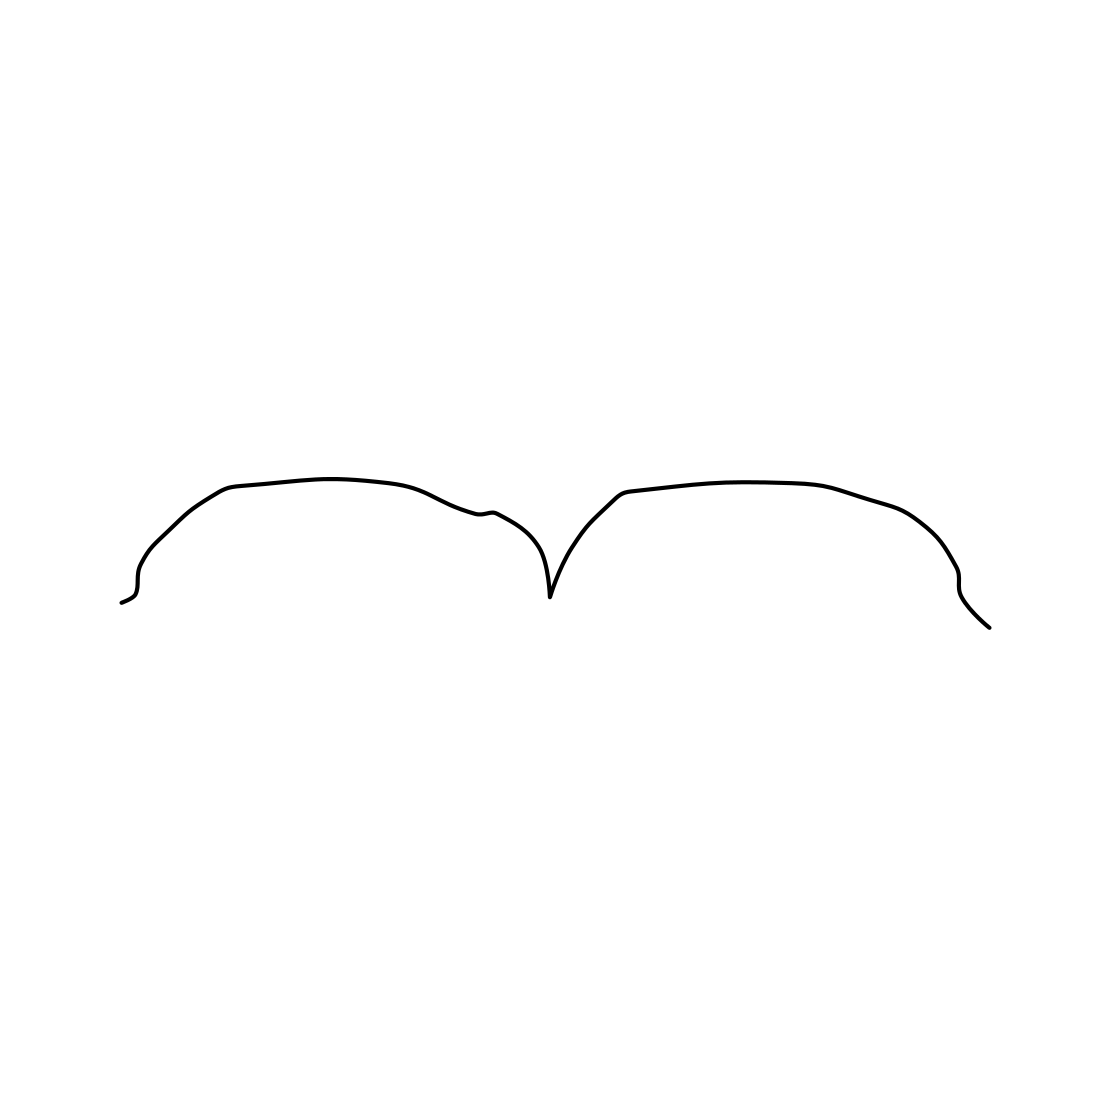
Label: flying bird